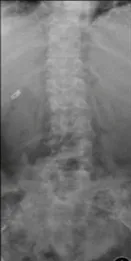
Radiological studies of the reported patient. . Lumbar spine anteroposterior x-ray). Figure 2D: The MRI confirmed a 12th-thoracic vertebral-first-lumbar vertebra (T12-L1) compression fracture with biconcave deformity of their endplates, illustrating the classical codfish radiological sign appearance (yellow arrows).
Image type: radiology (x_ray)